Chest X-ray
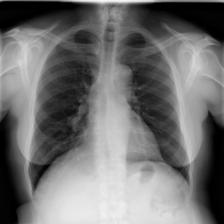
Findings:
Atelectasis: negative
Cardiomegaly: negative
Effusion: negative
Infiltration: negative
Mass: positive
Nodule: negative
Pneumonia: negative
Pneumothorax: negative
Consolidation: negative
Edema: negative
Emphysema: negative
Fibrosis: negative
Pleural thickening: negative
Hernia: negative